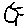
Label: sun